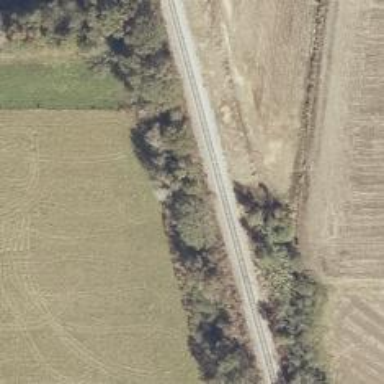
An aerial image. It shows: Railway track.